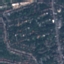
Label: Residential